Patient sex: F
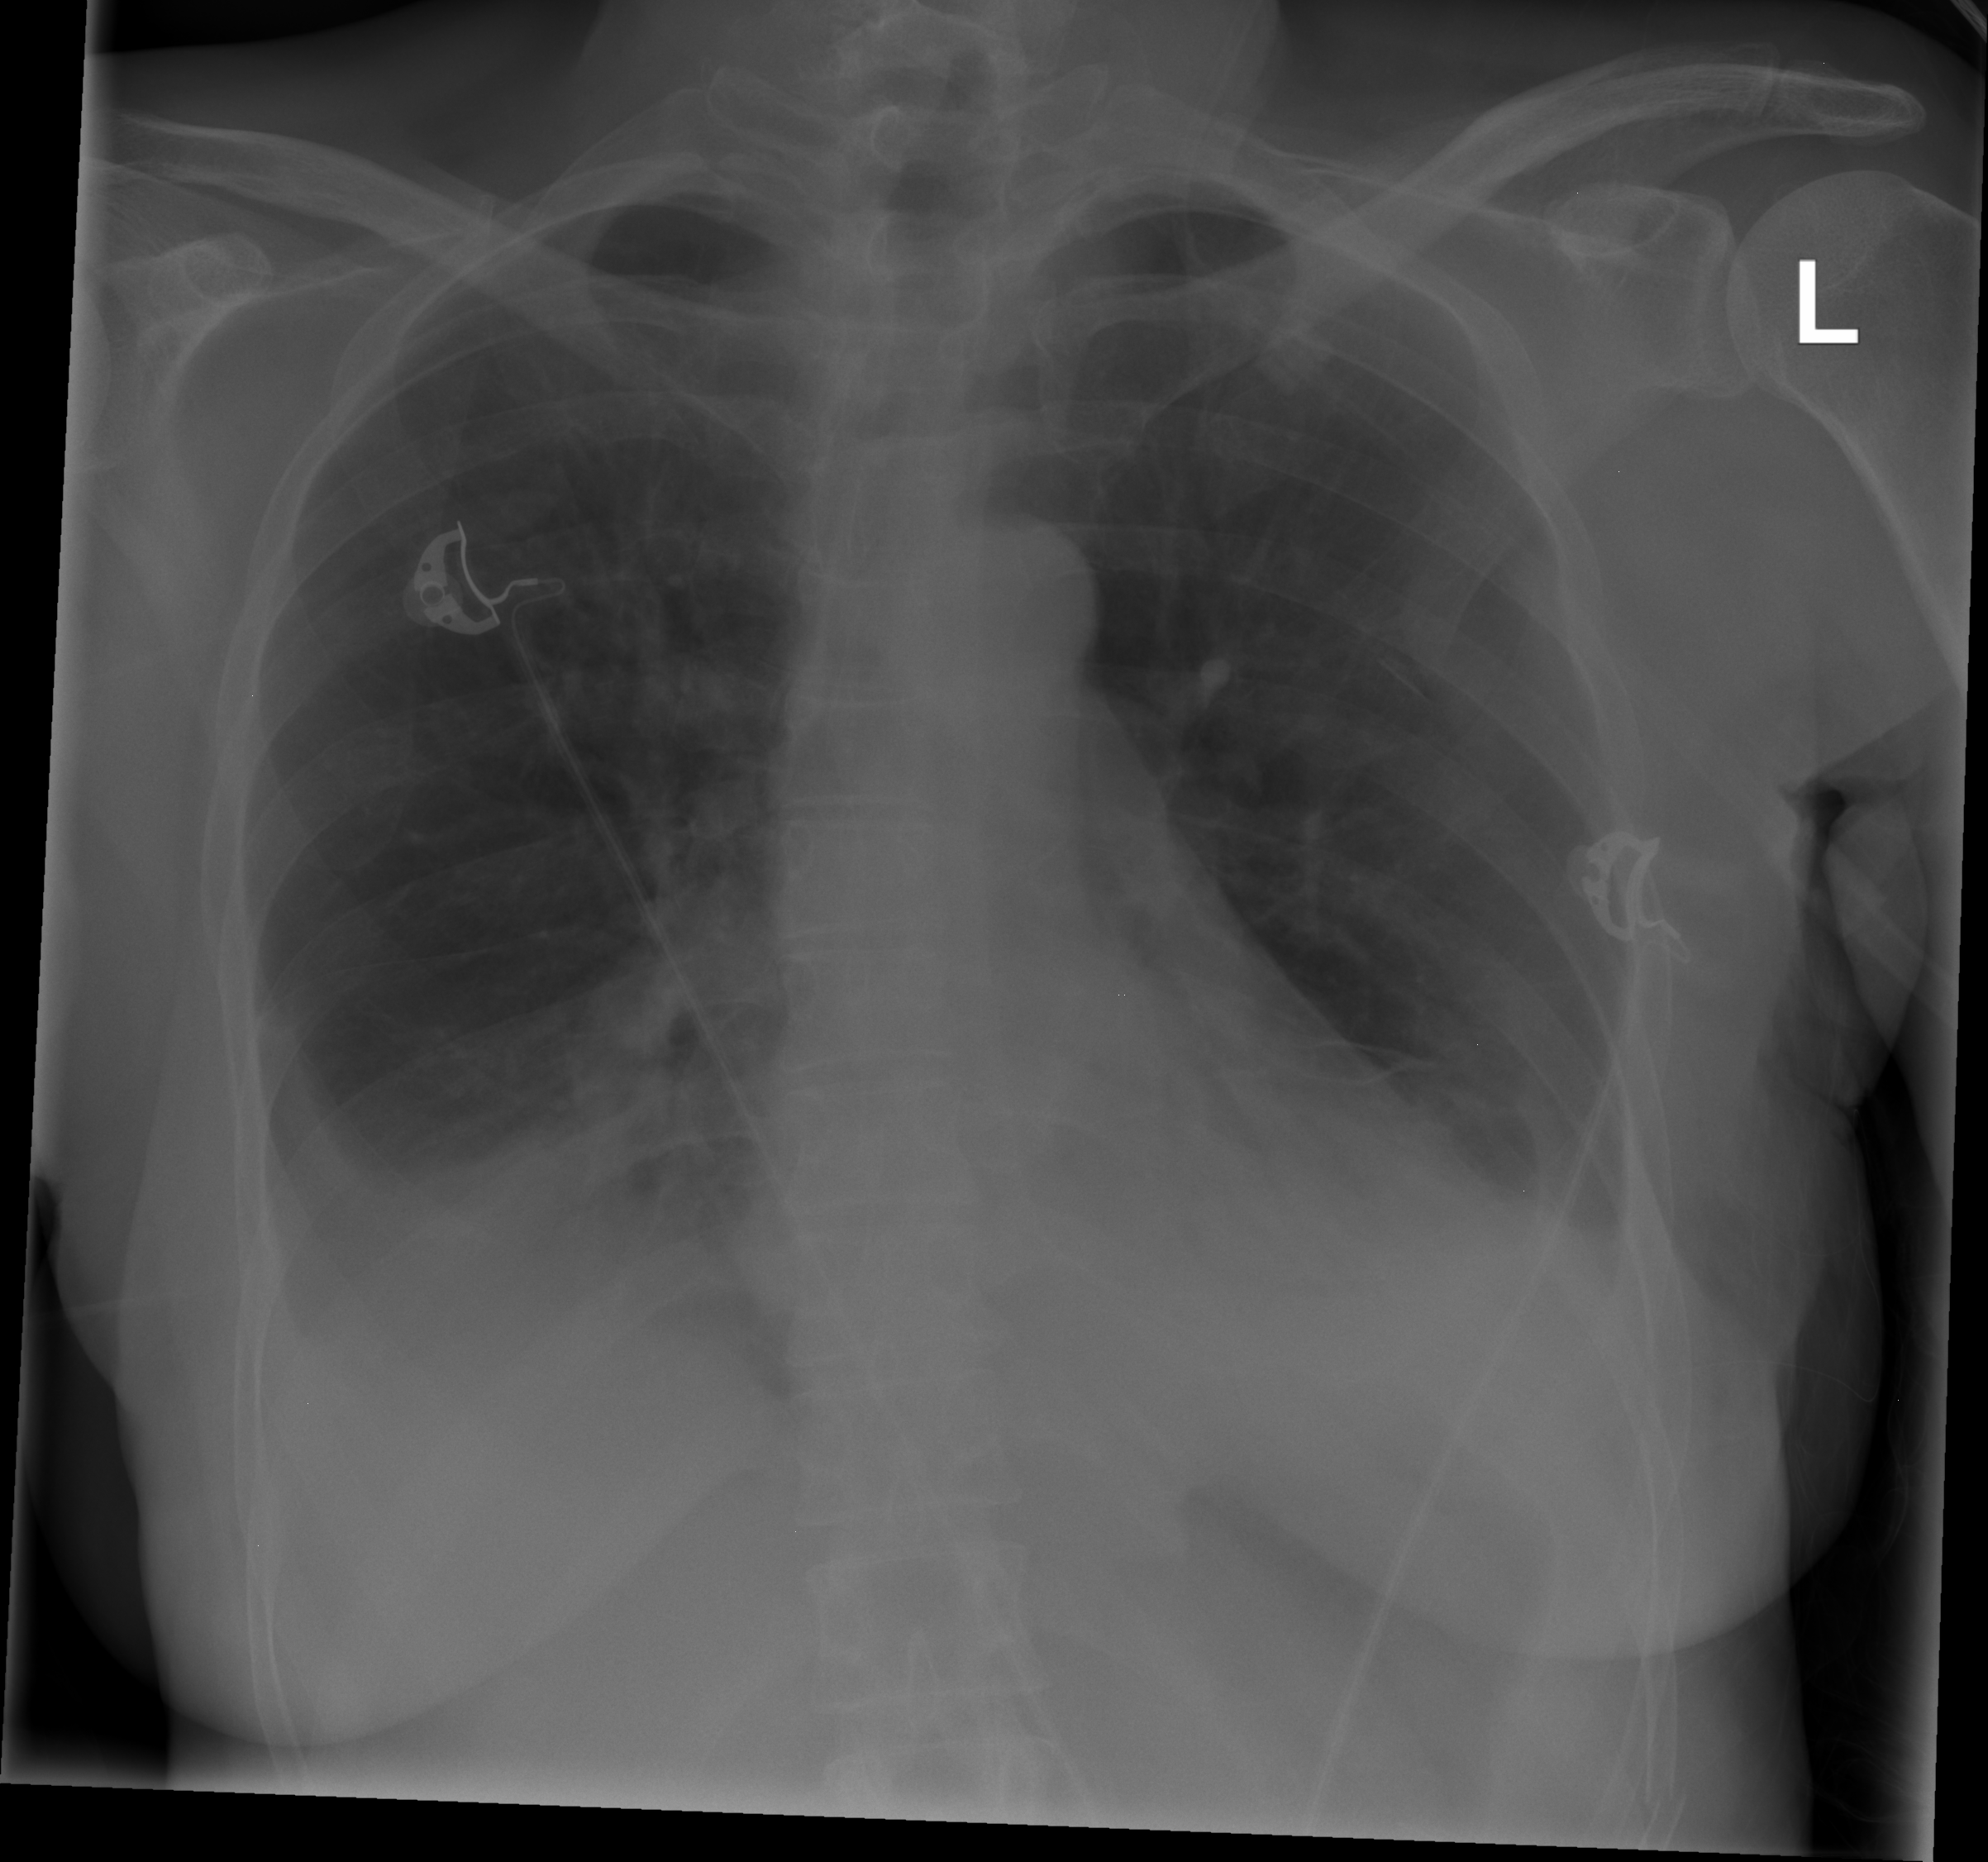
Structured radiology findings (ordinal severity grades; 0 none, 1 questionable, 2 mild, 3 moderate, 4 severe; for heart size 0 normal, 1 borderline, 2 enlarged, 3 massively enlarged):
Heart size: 0
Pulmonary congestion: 0
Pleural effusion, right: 2
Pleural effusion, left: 2
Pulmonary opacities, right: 0
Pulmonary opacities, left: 0
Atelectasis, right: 2
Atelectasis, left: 2